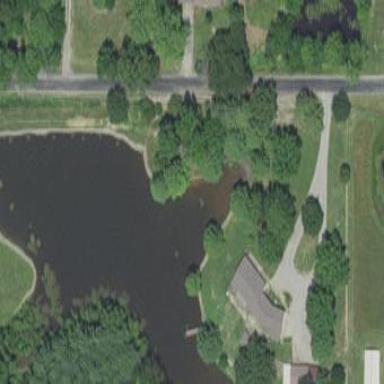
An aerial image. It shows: Peaceful pond surrounded by nature.